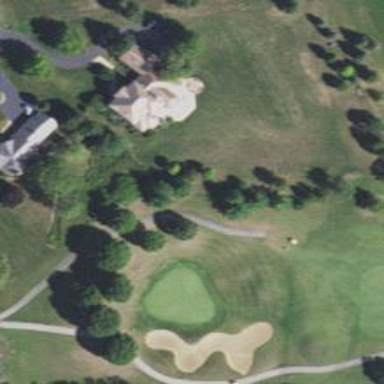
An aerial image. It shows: Golf cartpath that is also road path.